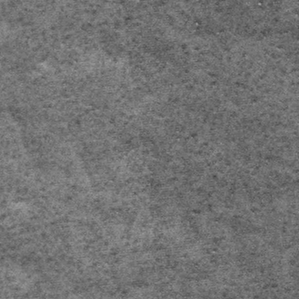
Label: frost